Question: Count the number of objects in the diagram.
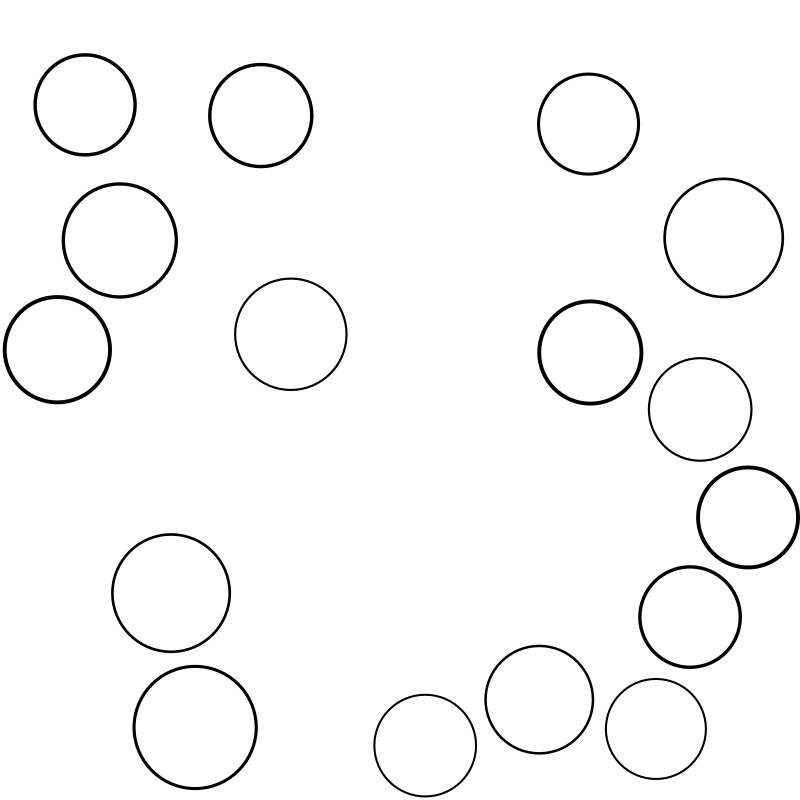
Answer: 16